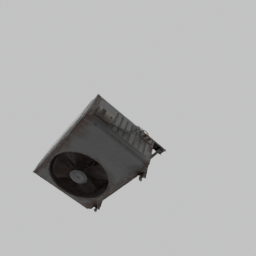
Label: appliances